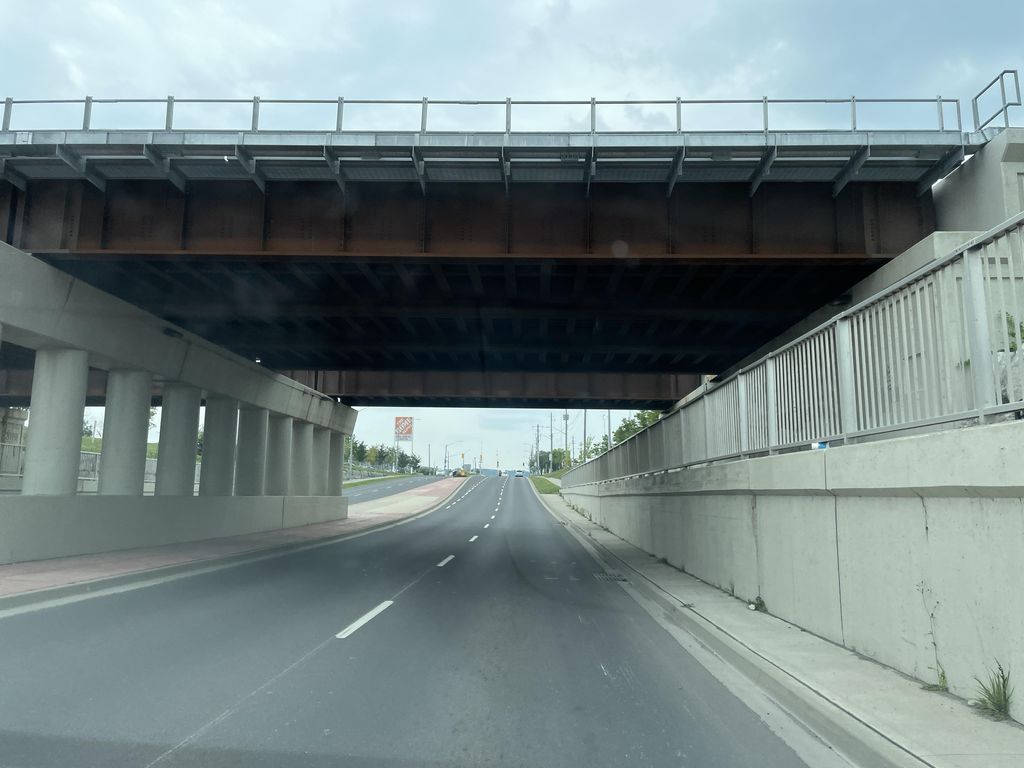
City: hamilton